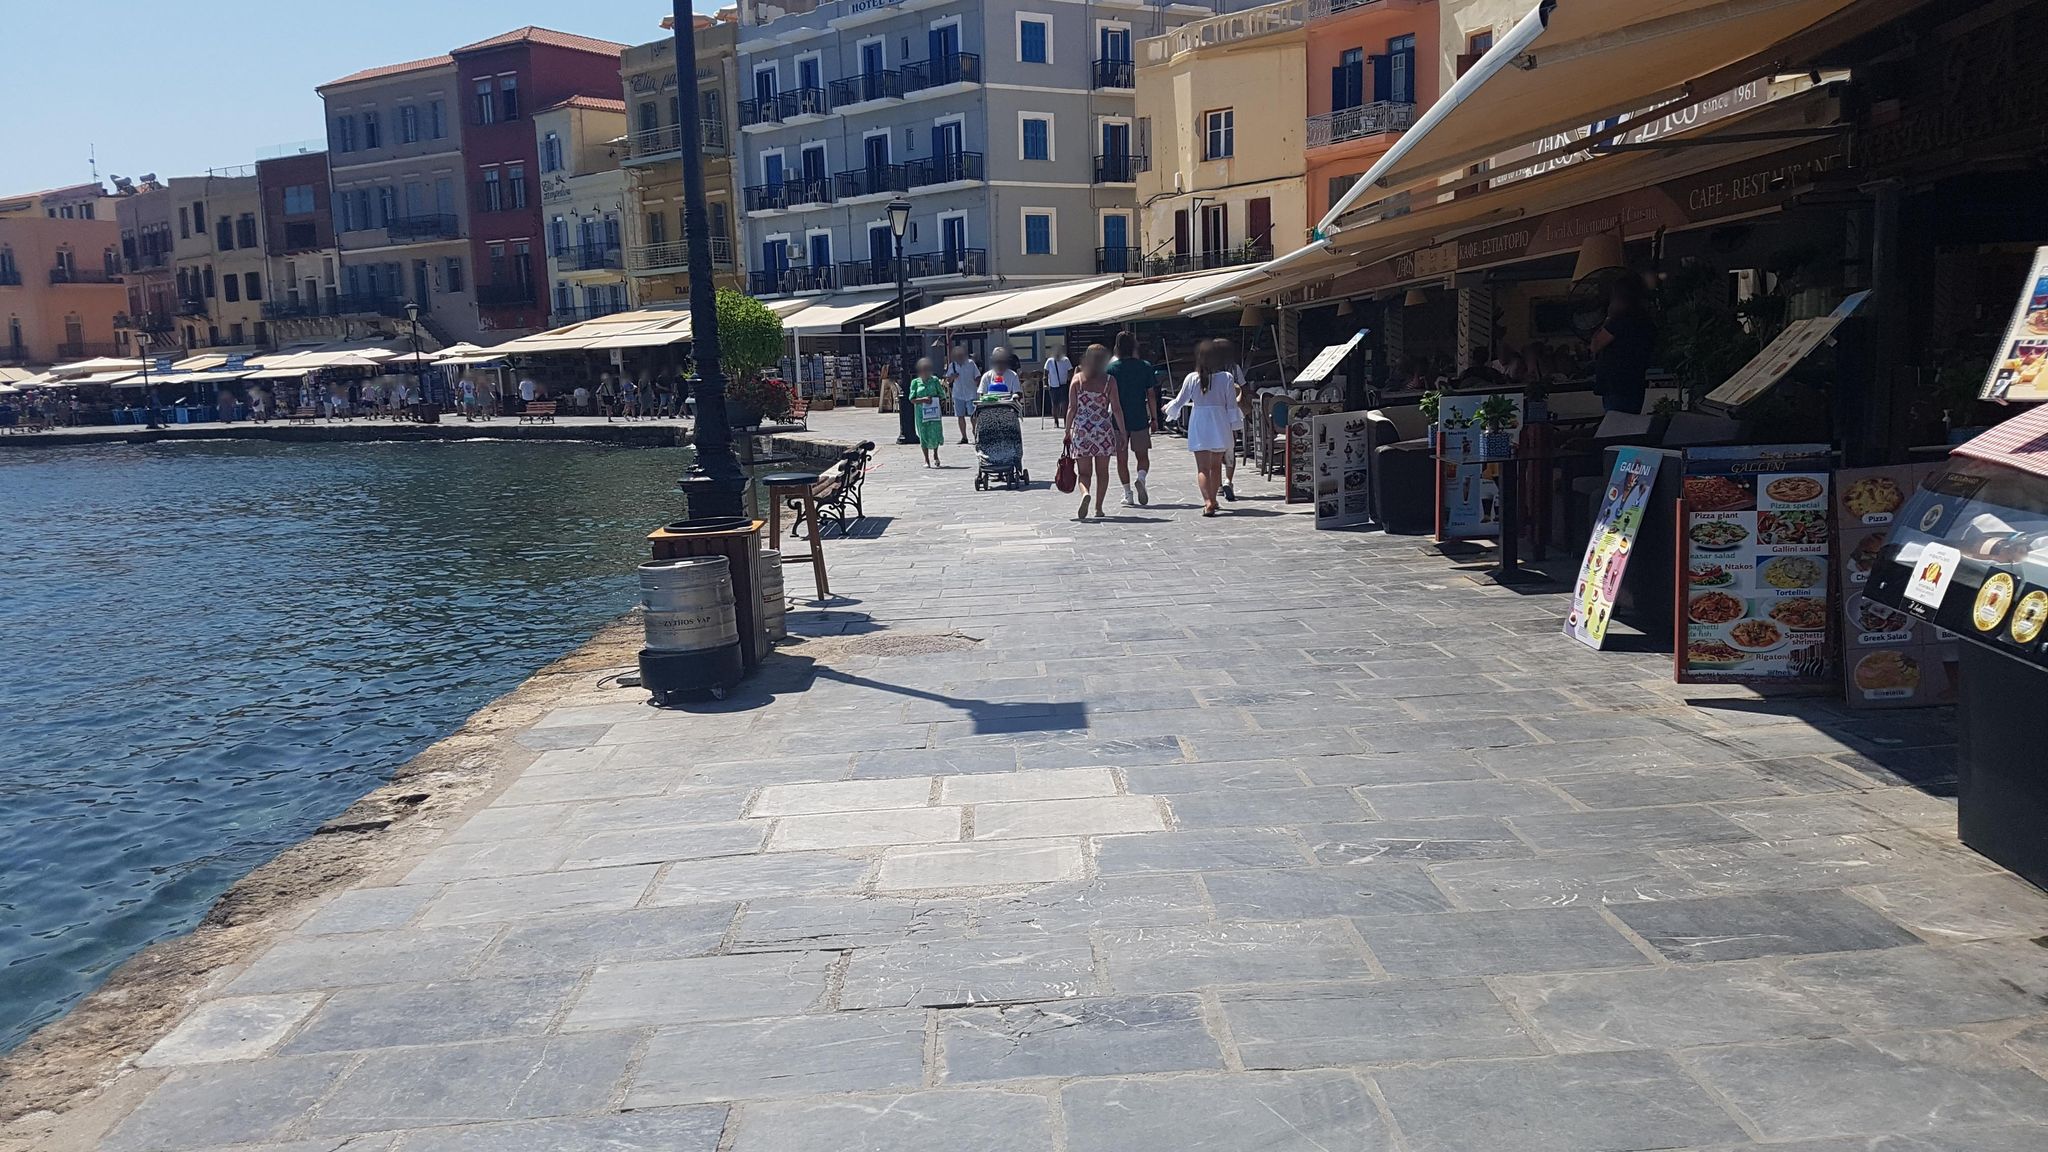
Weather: clear
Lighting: day
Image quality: good
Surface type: walking surface
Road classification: steps, service
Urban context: urban centre
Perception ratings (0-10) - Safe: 5.59, Lively: 4.55, Beautiful: 4.42, Boring: 3.72, Depressing: 5.2, Wealthy: 3.62